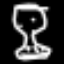
Label: hourglass